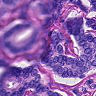
Metastatic tissue present: yes